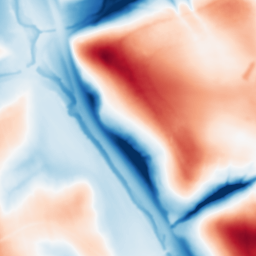
Category: multiscale
Decomposition family: dog_multiscale
Decomposition parameters: sigma_ratio: 2
n_scales: 5
base_sigma: 1
Upsampling method: sinc_blackman
Upsampling parameters: scale: 2
kernel_size: 16
Upsampling scale: 2